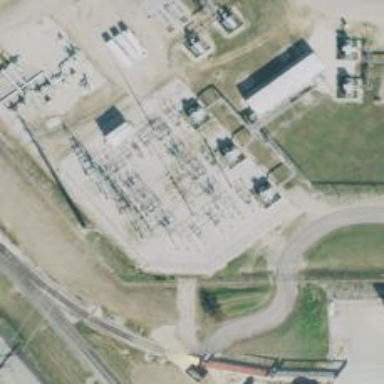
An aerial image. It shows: Switch for power supply.